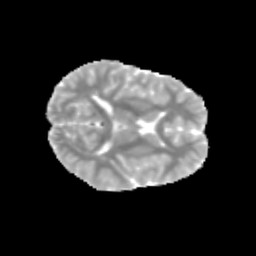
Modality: MD
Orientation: axial
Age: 13
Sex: male
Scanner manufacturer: siemens
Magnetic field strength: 3 T
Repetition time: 3.8 s
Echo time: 0.07 s